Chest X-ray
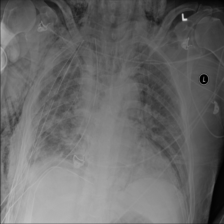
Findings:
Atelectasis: negative
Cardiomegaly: negative
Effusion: negative
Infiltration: positive
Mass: negative
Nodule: negative
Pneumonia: negative
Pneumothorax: positive
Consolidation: negative
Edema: negative
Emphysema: positive
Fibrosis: negative
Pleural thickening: negative
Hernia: negative